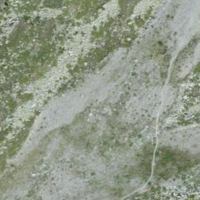
EUNIS habitat code: 26
Species observed at this site:
Ajuga pyramidalis